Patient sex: F
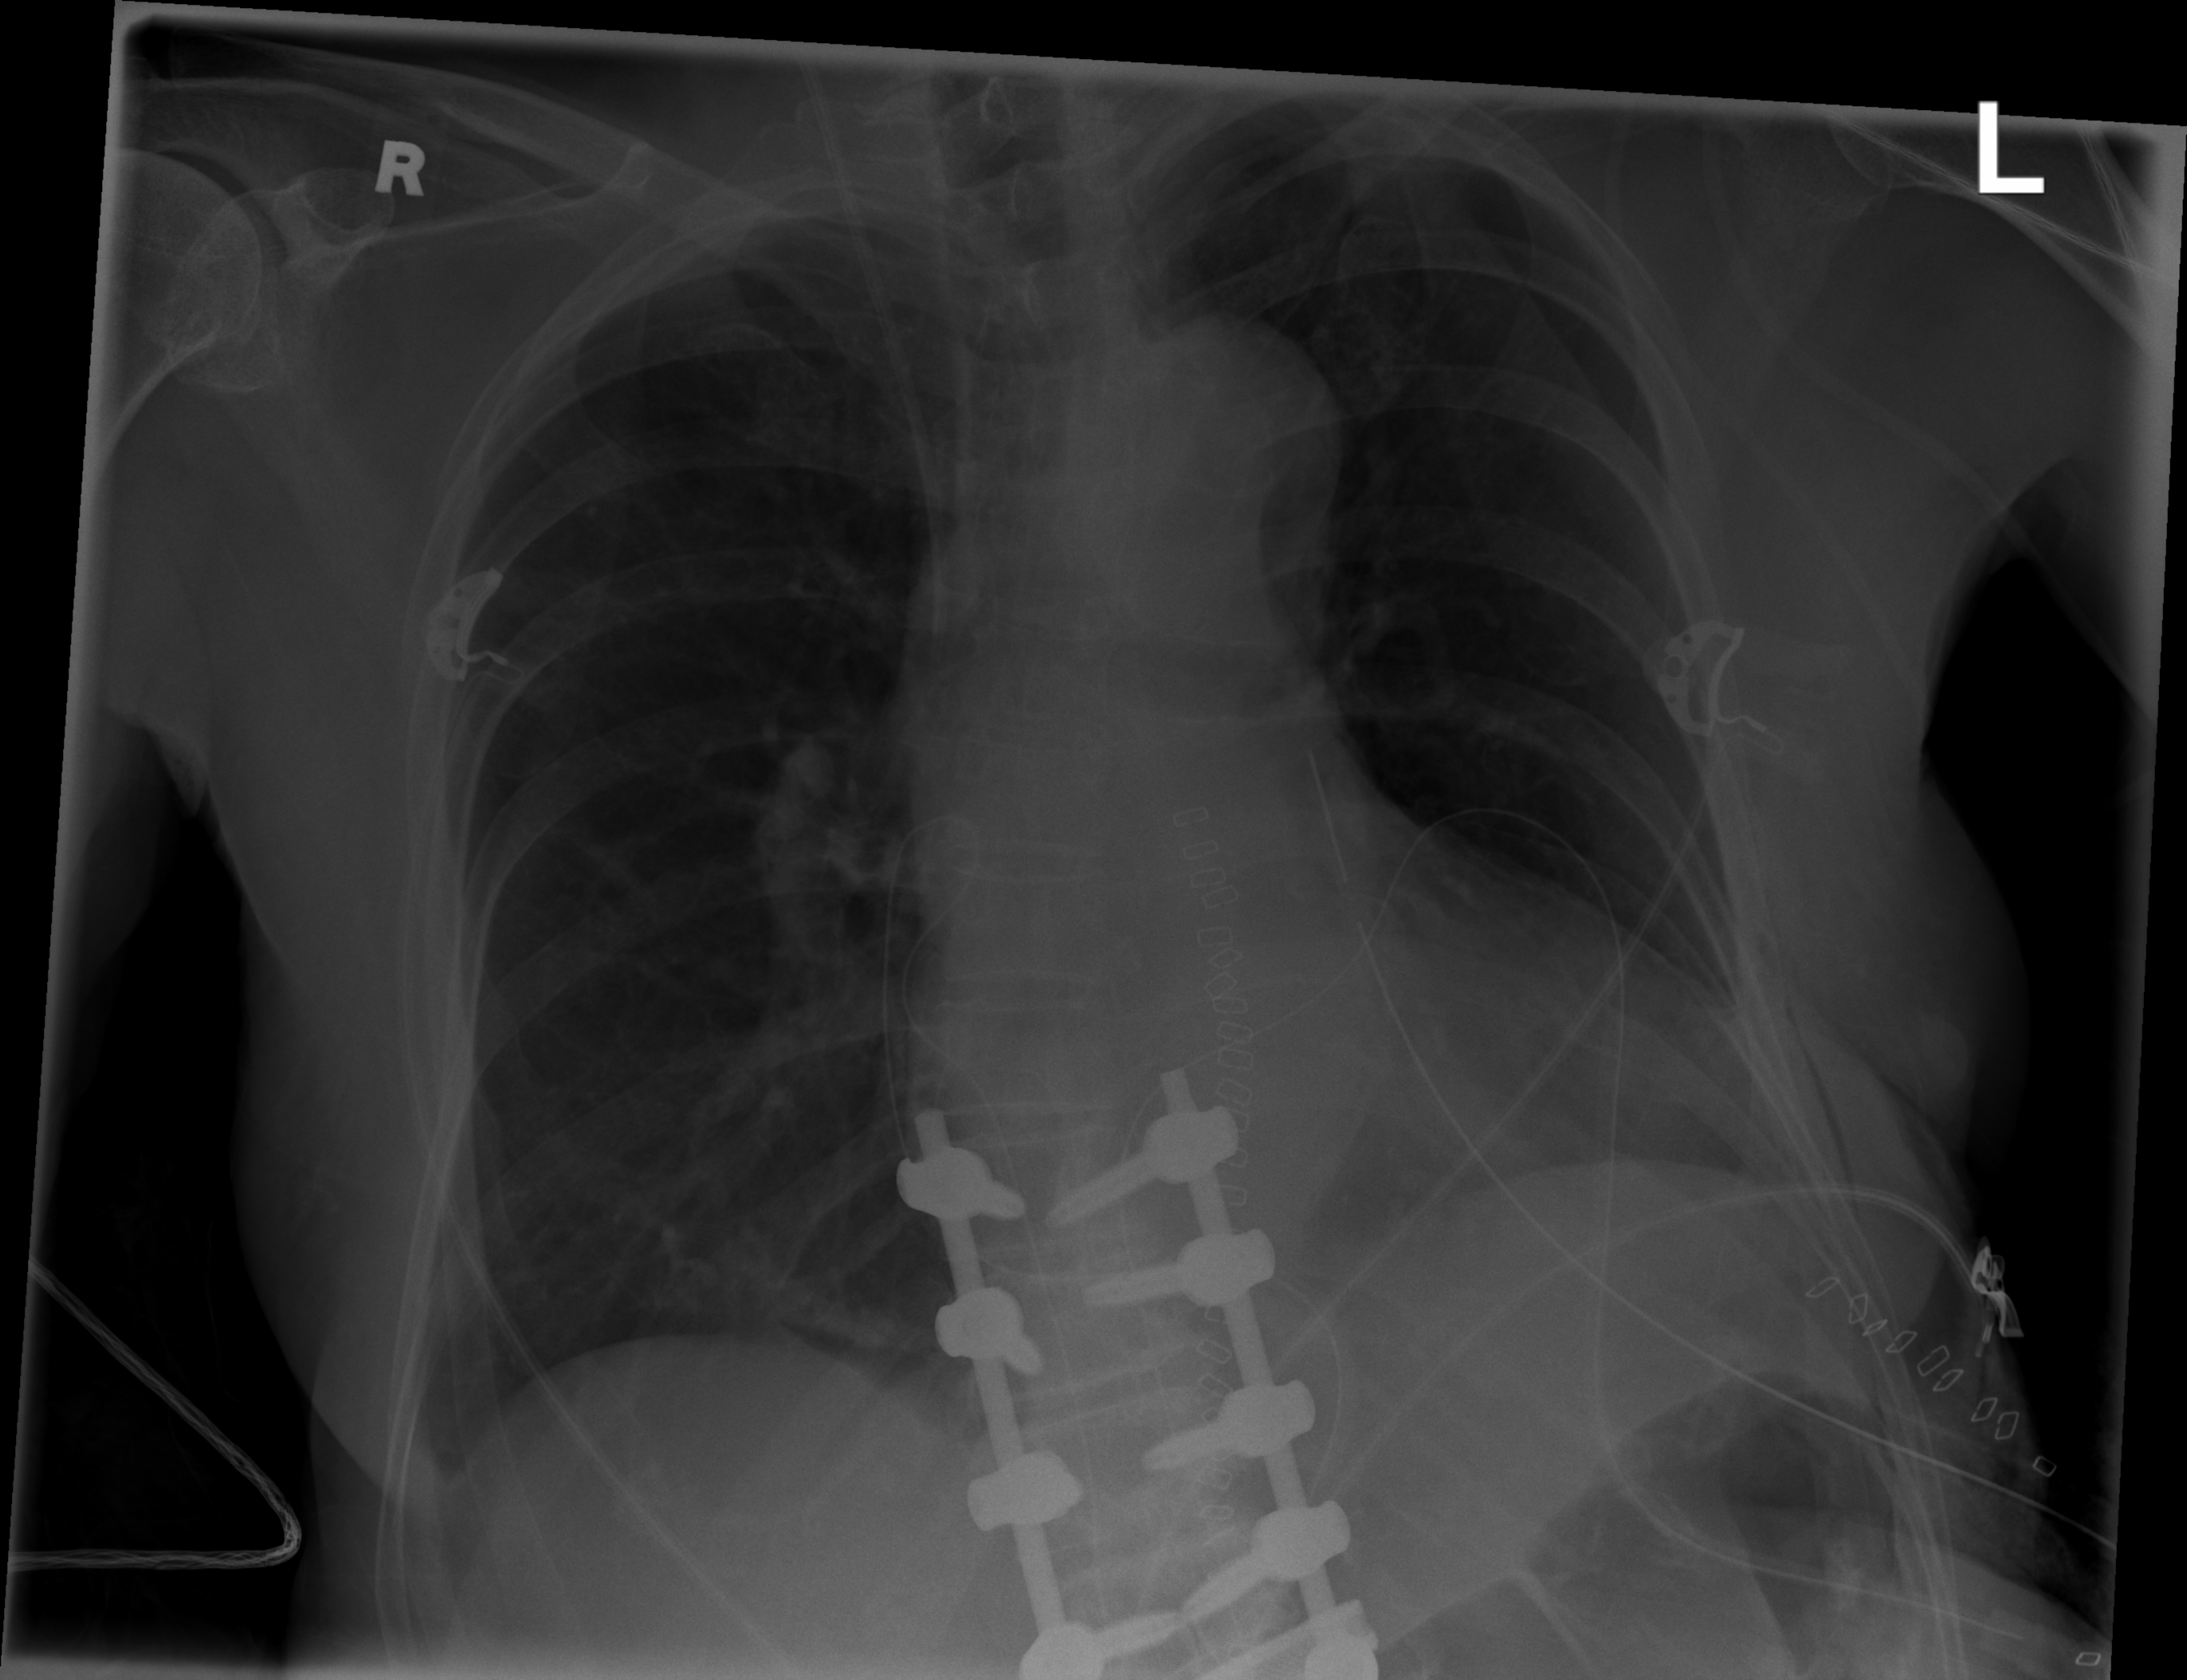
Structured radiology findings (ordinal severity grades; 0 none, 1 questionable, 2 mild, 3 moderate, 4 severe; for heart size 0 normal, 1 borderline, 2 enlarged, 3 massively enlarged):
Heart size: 1
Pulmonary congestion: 0
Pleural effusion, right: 0
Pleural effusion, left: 0
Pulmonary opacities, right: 0
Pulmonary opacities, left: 0
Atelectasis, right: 2
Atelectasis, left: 2